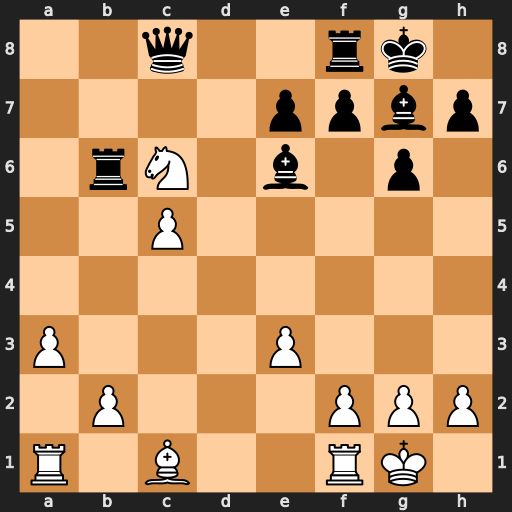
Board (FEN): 2q2rk1/4ppbp/1rN1b1p1/2P5/8/P3P3/1P3PPP/R1B2RK1
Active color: w
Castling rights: -
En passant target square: -
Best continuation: Nxe7+ Kh8 Nxc8